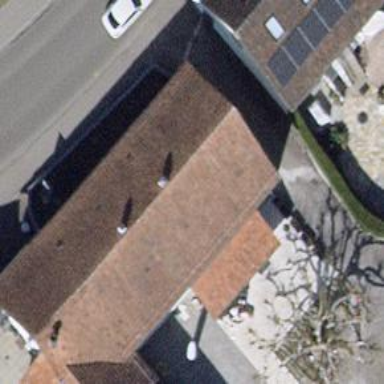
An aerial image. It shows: Restaurant.